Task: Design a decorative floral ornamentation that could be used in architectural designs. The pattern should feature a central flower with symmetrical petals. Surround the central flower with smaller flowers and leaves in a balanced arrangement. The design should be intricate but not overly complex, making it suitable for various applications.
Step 1097:
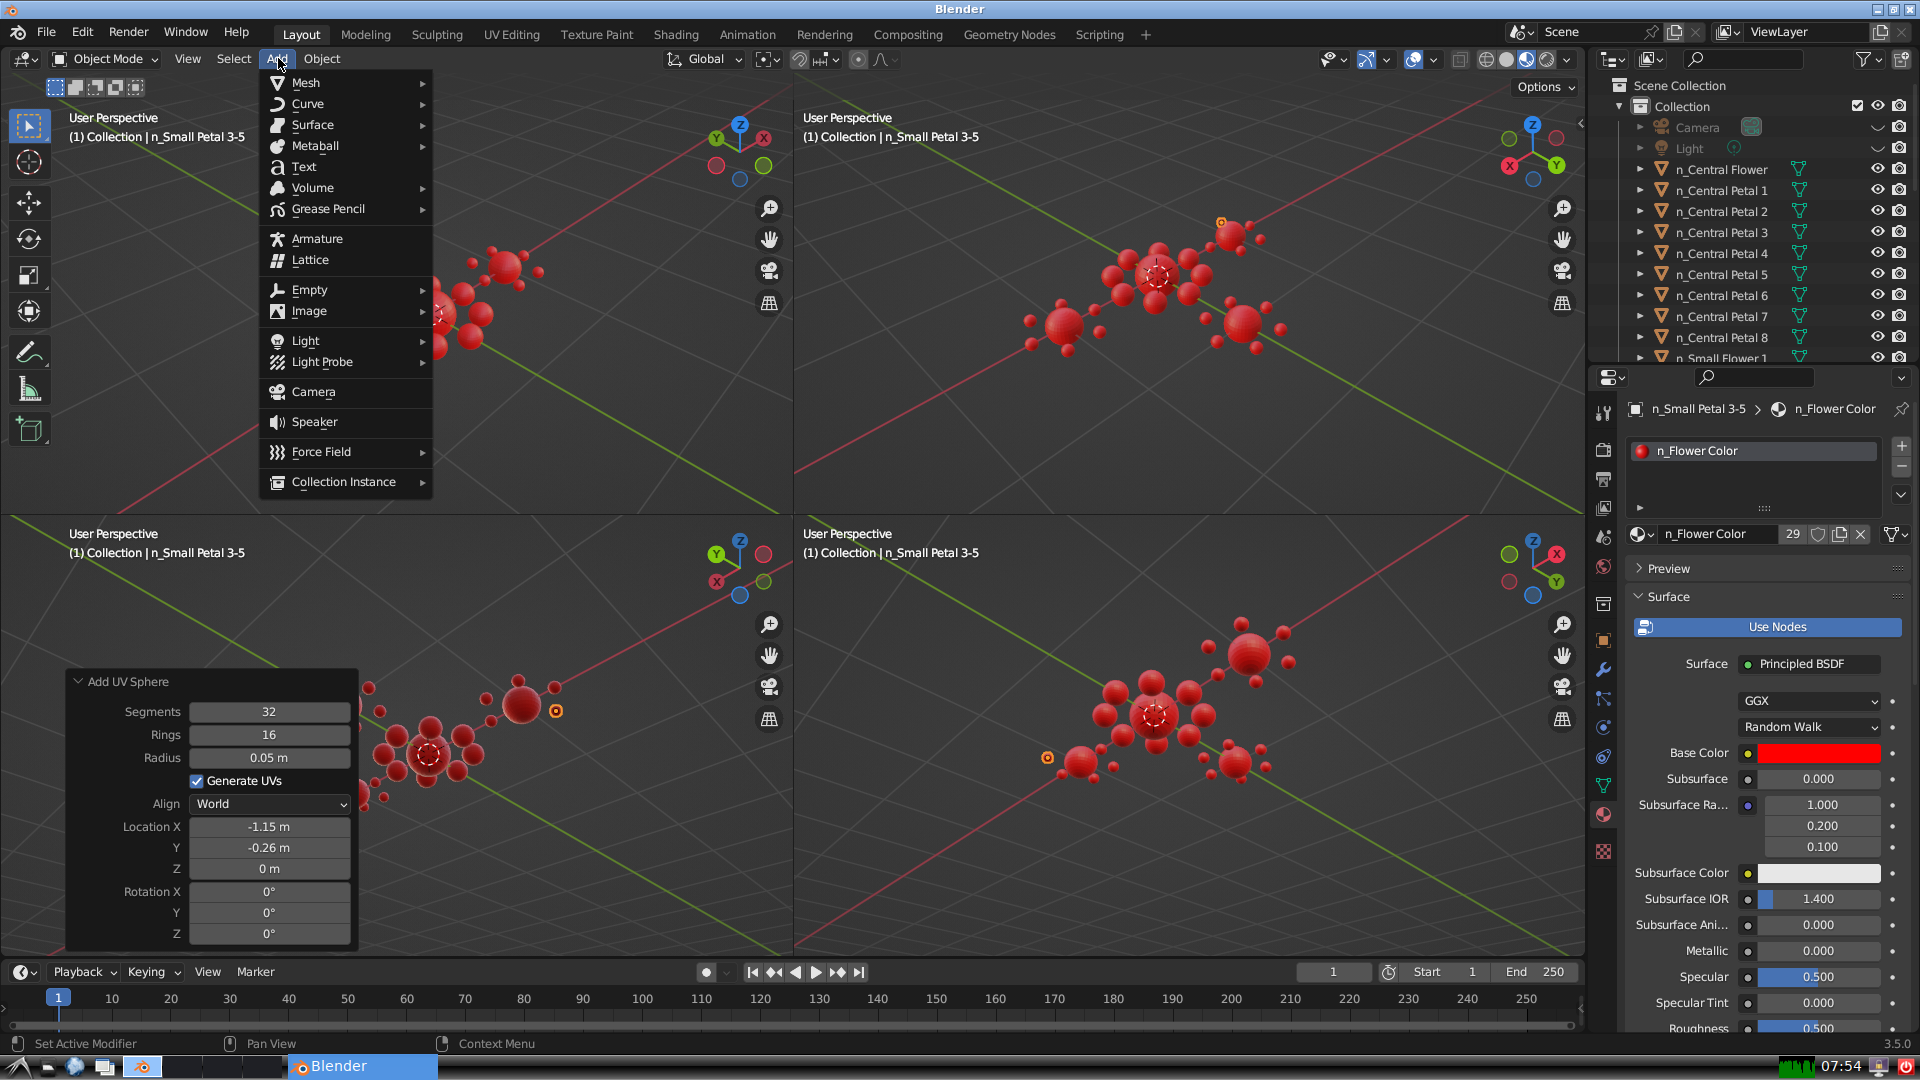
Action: {"mouse_move": [304, 82]}